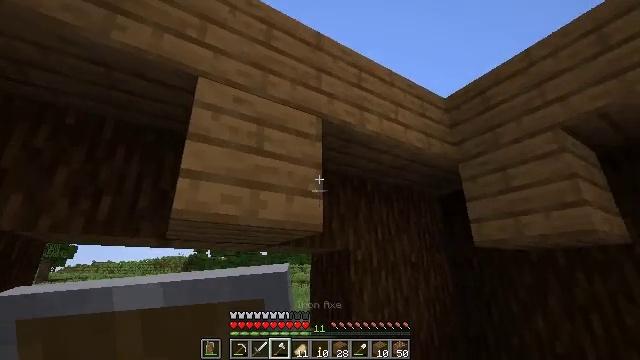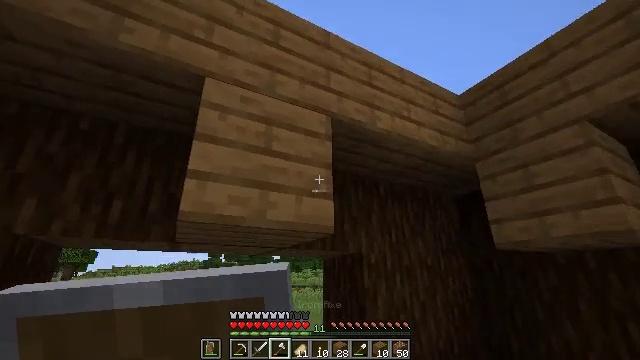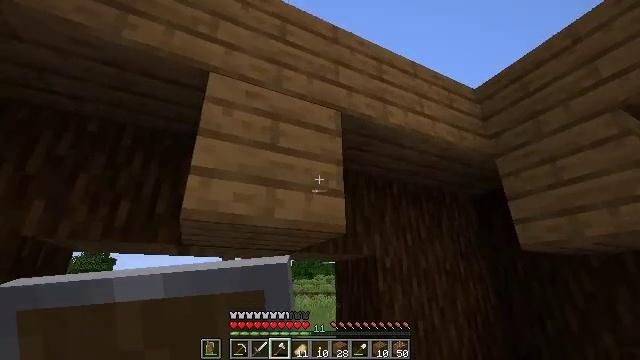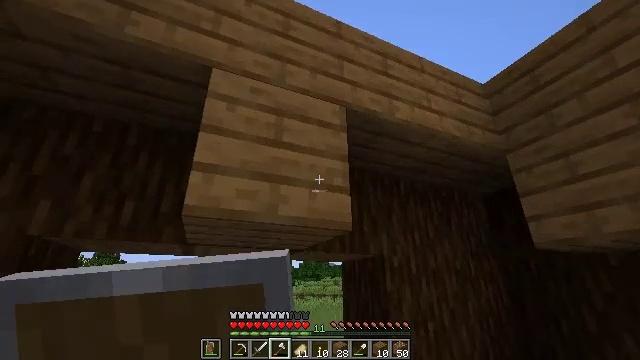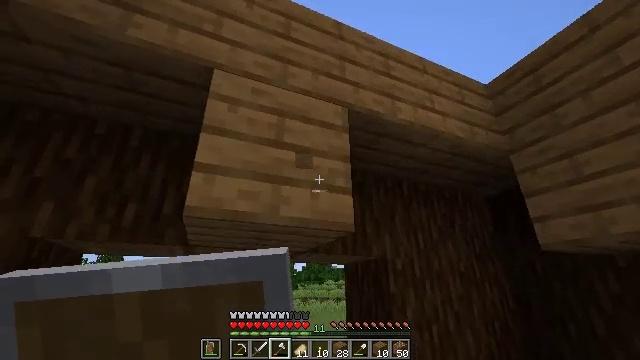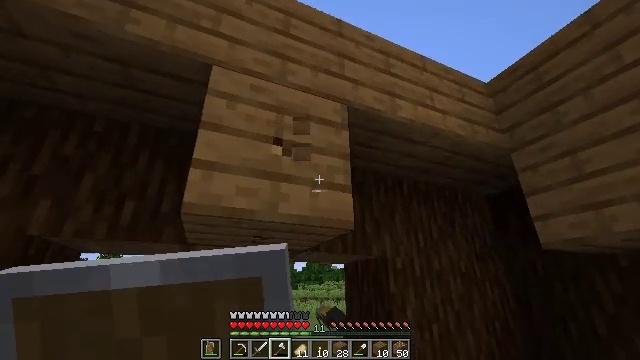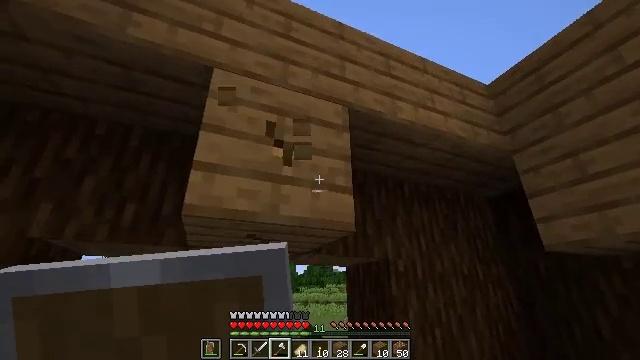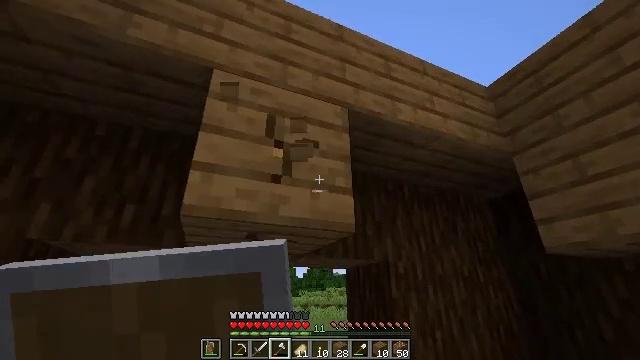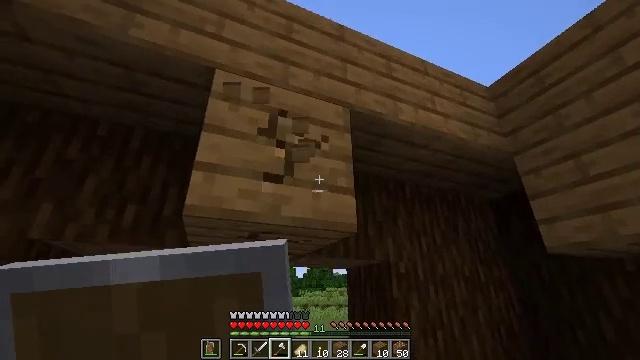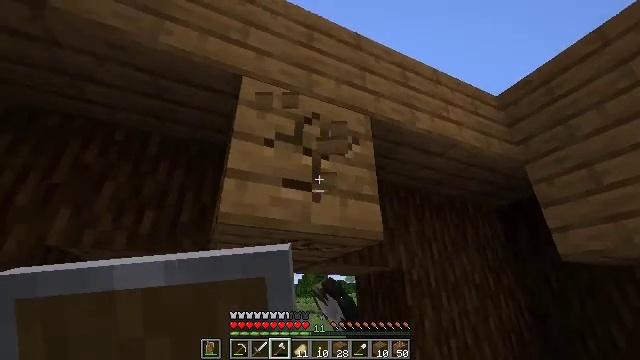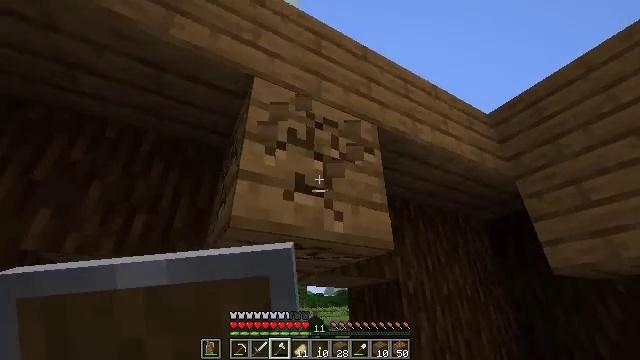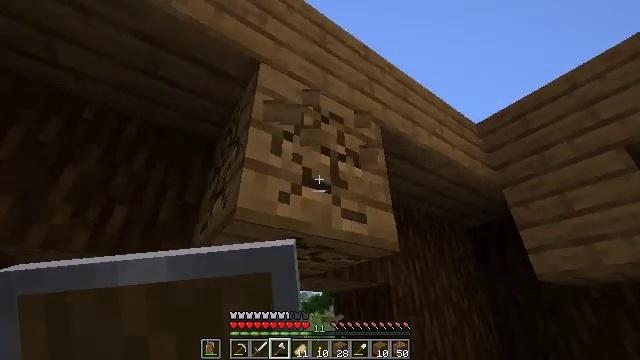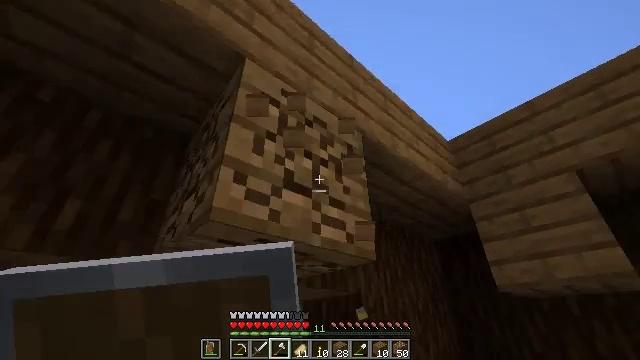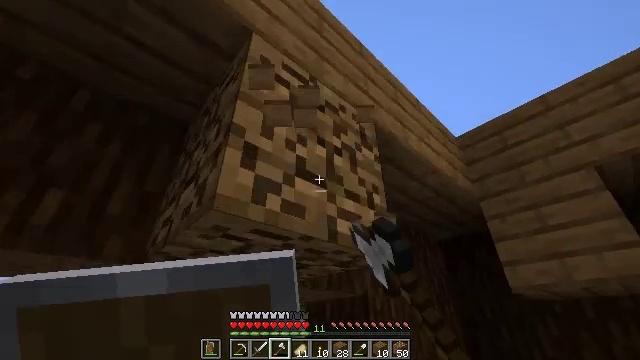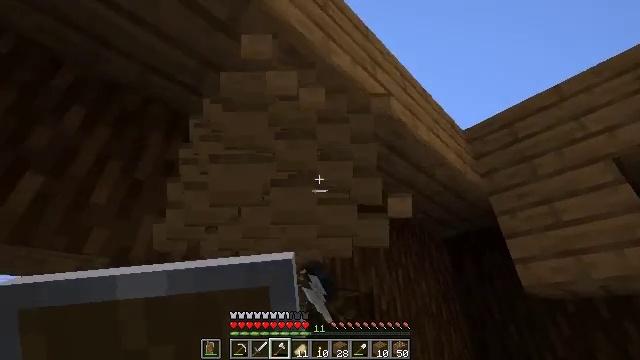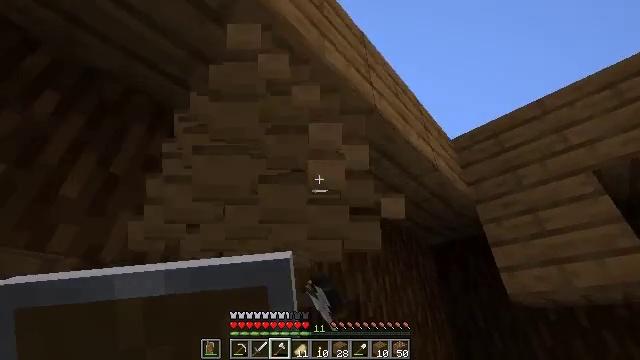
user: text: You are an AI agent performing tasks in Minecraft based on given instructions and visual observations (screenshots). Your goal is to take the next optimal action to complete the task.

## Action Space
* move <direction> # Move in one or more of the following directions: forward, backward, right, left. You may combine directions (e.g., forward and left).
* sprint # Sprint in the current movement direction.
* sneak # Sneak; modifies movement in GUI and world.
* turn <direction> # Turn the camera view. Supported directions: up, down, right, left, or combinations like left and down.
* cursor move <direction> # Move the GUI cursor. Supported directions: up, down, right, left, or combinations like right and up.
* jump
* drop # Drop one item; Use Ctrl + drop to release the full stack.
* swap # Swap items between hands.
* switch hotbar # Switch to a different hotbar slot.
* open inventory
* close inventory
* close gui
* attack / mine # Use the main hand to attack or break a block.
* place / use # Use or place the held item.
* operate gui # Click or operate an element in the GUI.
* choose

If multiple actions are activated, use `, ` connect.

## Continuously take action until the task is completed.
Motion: motion action
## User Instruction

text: Mine spruce planks to gather materials.
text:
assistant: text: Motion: turn left, attack / mine
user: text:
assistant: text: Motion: turn left and up, attack / mine
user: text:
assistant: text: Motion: turn left, attack / mine
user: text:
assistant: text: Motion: attack / mine
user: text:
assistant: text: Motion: attack / mine
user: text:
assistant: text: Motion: attack / mine
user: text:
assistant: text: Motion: attack / mine
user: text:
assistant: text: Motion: move left, attack / mine
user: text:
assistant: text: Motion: move left, turn right and up, attack / mine
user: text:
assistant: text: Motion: move forward and move left, turn right and up, attack / mine
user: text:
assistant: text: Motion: move forward and move left, turn right and up, attack / mine
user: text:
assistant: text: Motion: move forward, turn right and up, attack / mine
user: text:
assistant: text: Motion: move forward, attack / mine
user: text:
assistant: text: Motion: attack / mine
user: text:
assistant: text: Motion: turn right and up, attack / mine
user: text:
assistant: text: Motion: turn right and up, attack / mine
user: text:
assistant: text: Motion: turn right and up, attack / mine
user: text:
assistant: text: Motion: turn right, attack / mine
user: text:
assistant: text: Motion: move left, turn right, attack / mine
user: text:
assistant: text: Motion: move left, turn right and down, attack / mine
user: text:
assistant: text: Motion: move forward and move left, turn right and down, attack / mine
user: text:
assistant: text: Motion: move forward and move left, turn right and down, attack / mine
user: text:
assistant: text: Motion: move forward and move left, turn right and down, attack / mine
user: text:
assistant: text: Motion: move forward, turn right and down, attack / mine
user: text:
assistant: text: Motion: turn right, attack / mine
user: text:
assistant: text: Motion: attack / mine
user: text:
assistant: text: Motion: attack / mine
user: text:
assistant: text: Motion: turn right, attack / mine
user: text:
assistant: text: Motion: turn right, attack / mine
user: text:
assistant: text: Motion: turn right, attack / mine